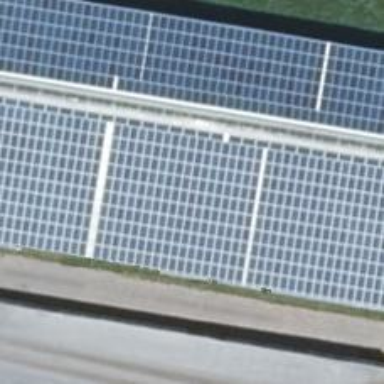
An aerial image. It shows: Solar photovoltaic panel generating electricity through small installation.